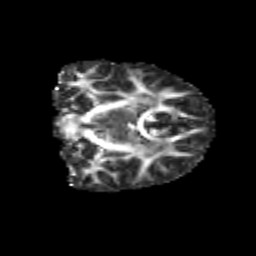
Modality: FA
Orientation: coronal
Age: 13
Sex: male
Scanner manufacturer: siemens
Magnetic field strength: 3 T
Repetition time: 3.8 s
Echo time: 0.07 s